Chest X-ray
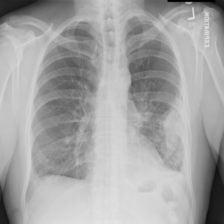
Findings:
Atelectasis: negative
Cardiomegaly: negative
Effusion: positive
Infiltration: negative
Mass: negative
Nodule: negative
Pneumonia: negative
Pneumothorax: negative
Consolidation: negative
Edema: negative
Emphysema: negative
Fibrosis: negative
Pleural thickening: negative
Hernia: negative